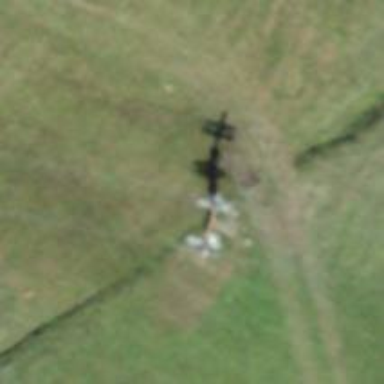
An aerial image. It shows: Pylon used for aerialway.